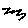
Label: zigzag